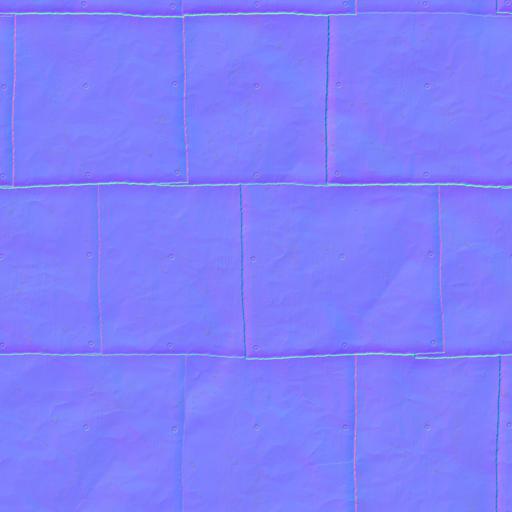
metal plates rust rusted